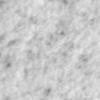
Label: no_change